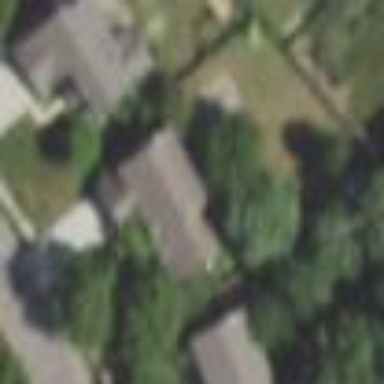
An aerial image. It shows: Residential area composed of single-family homes.